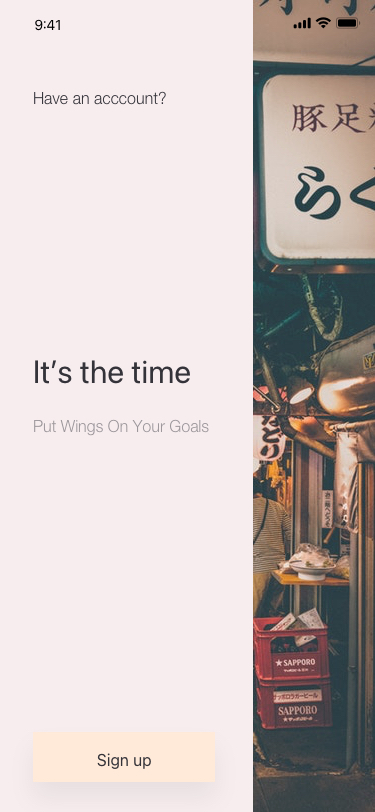
Text in this UI design:
Put Wings On Your Goals
It’s the time
Have an acccount?